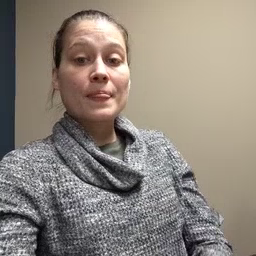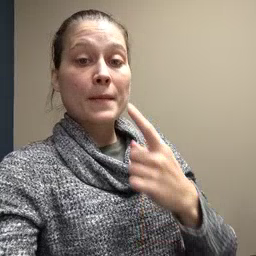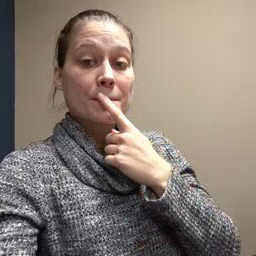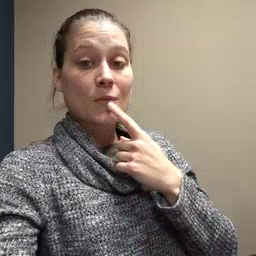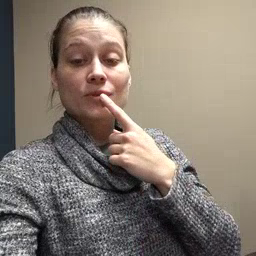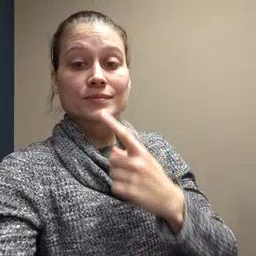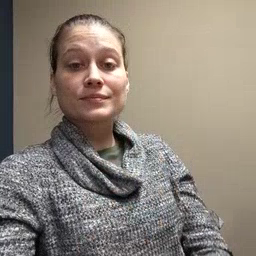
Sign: mouth